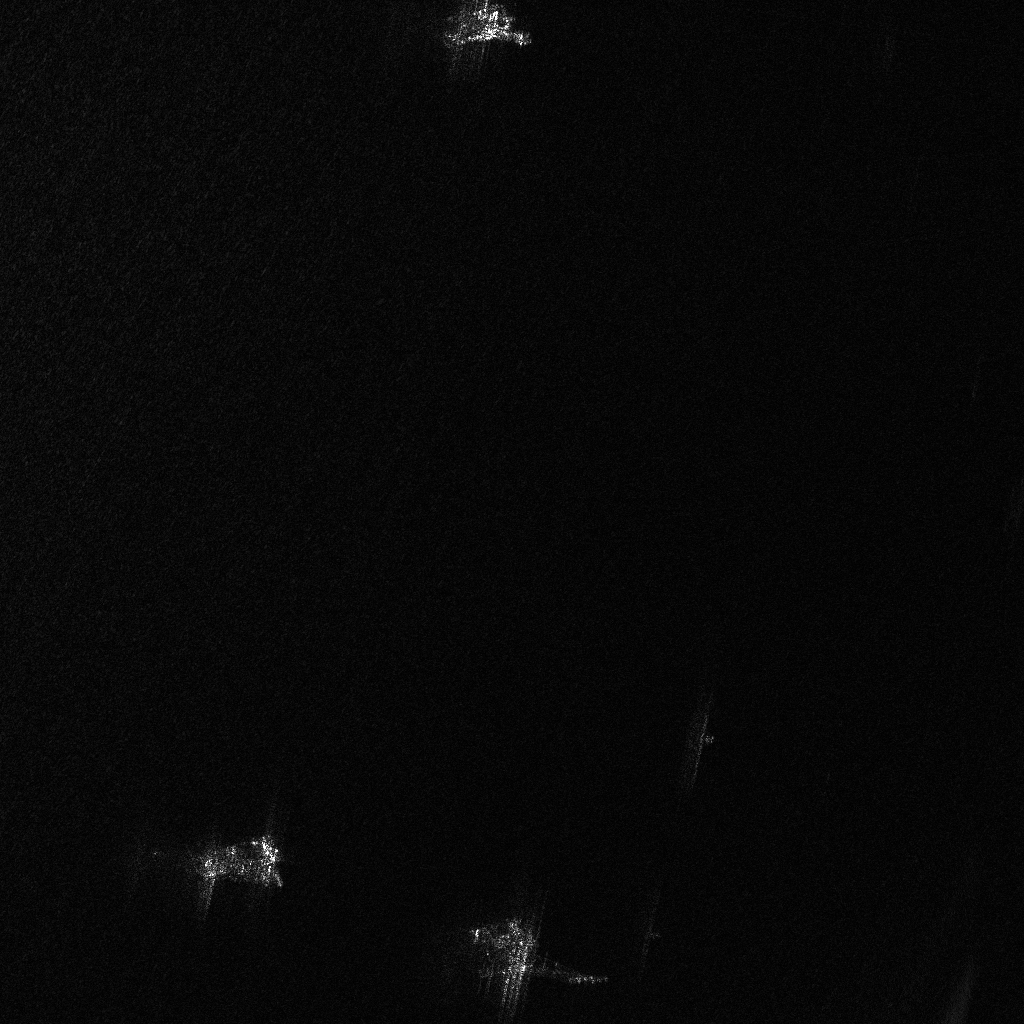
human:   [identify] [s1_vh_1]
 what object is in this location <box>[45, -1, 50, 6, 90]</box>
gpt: <ref>1 large container at the top</ref>